Question: When i use Ethernet.begin(mac,ip) then the led is not turning on and off. But when i not use that line it works. But i need to have led on and off by using that Ethernet and UPP modules. How can i ?
Board model: Ethernet 08
Twinker kit, Twinker relay

'''
#include <TinkerKit.h>
#include <SPI.h> // needed for Arduino versions later than 0018
#include <Ethernet.h>
#include <EthernetUdp.h> // UDP library from: bjoern@cs.stanford.edu 12/30/2008
TKLed led(O5); //O0 does not work
byte mac[] = { 0xDE, 0xAD, 0xBE, 0xEF, 0xFE, 0xED };
IPAddress ip(192, 168, 1, 177);
unsigned int localPort = 8888; // local port to listen on
char packetBuffer[UDP_TX_PACKET_MAX_SIZE]; //buffer to hold incoming packet,
char ReplyBuffer[] = "ackv1"; // a string to send back
EthernetUDP Udp;
void setup() {
Ethernet.begin(mac,ip);
Udp.begin(localPort);
}
void loop() {
int packetSize = Udp.parsePacket();
if(packetSize)
{
// check the switch state
delay(1000);
led.off();
delay(3000);
led.on();
// send a reply, to the IP address and port that sent us the packet we received
Udp.beginPacket(Udp.remoteIP(), Udp.remotePort());
Udp.write(ReplyBuffer);
Udp.endPacket();
}
delay(10);
}
'''
'''
$ echo "hello" | nc -4u 192.168.<PHONE>
ackv1
'''
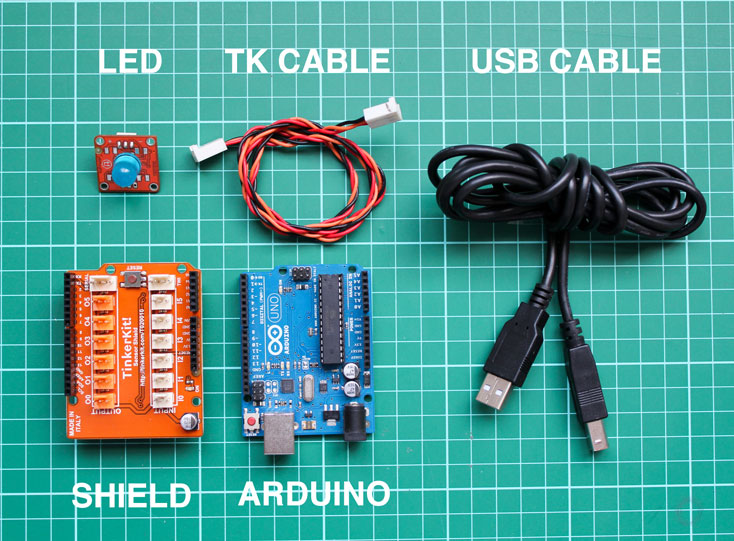
Answer: From your description it sounds like the Ethernet I/O is interfering with the LED I/O.
Notice that:
'''
TKLed led(O0);
'''
This probably defines the led to be at port 0. You need to determine what ports are used by Ethernet. (I would tell you but this is a good lesson.)
IF (you need to read documentation) there is a conflict between the led port number and the ethernet port numbers then you will need to move the LED, because the ethernet ports require serial I/O, while the LED just requires a +5V or 0V.